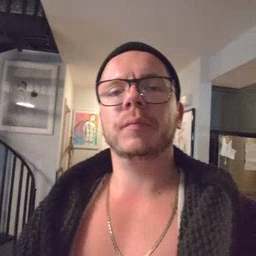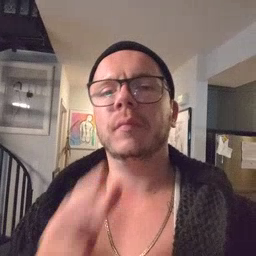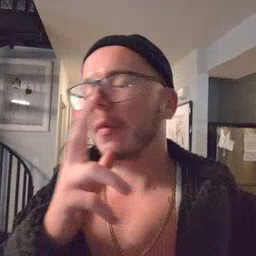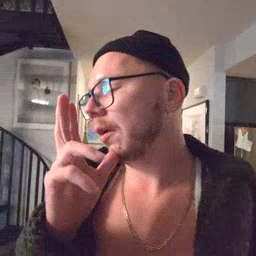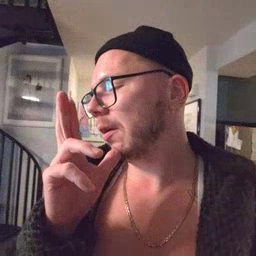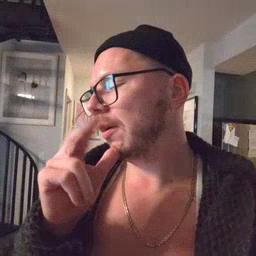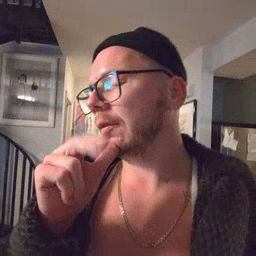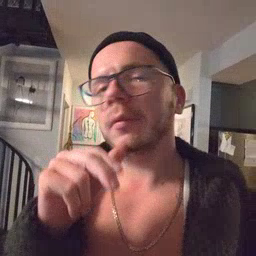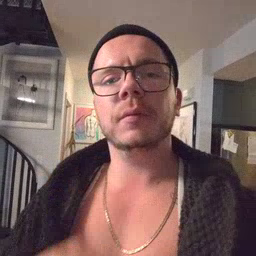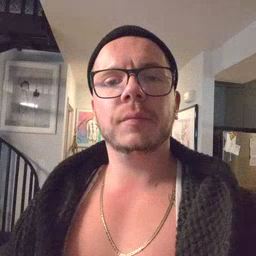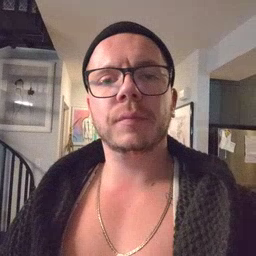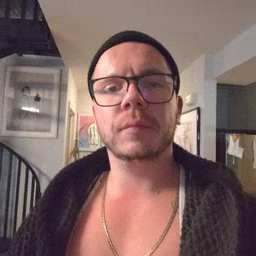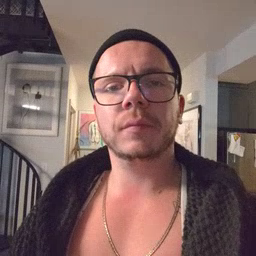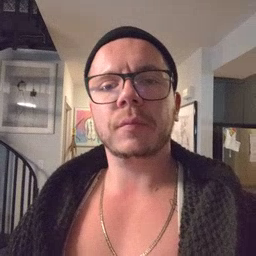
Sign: hen